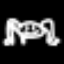
Label: frog